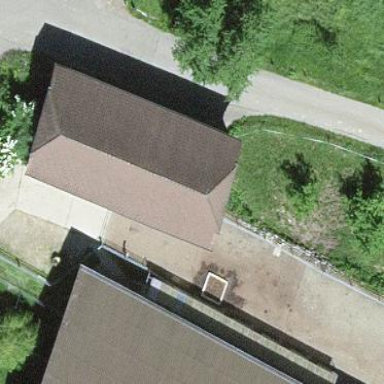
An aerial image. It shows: Farm auxiliary building.